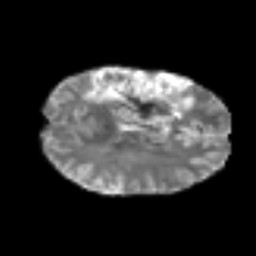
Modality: T2w
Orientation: axial
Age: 47
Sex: female
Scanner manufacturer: siemens
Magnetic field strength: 3 T
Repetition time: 6.1 s
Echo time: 0.101 s